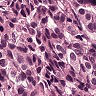
Metastatic tissue present: yes